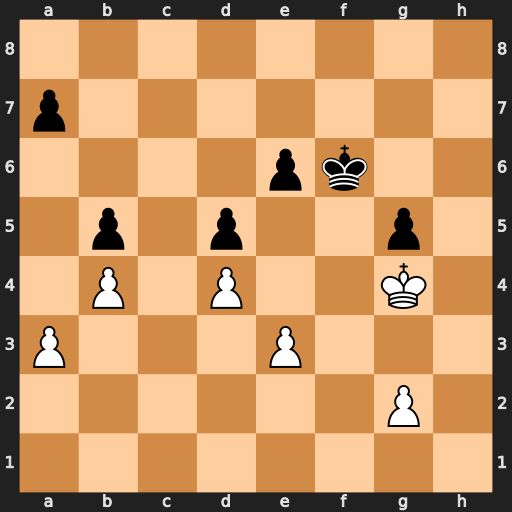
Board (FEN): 8/p7/4pk2/1p1p2p1/1P1P2K1/P3P3/6P1/8
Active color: w
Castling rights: -
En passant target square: -
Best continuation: Kh5 Kf5 g4+ Ke4 Kxg5 Kxe3 Kf6 Kxd4 g5 Kc3 g6 d4 g7